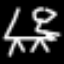
Label: chair